【题型】解答题　【知识点】解析几何　【难度】medium
已知 \(F\) 是椭圆 \(E:\dfrac{x^2}{a^2} + \dfrac{y^2}{b^2} = 1(a > b > 0)\) 的右焦点，椭圆离心率 \(e = \dfrac{1}{2}\)，且椭圆上任意一点与点 \(F\) 距离的最大值为 3。

(1) 求椭圆 \(E\) 的方程；

(2) 点 \(M(x_1,y_1)(x_1 > 0,y_1 > 0)\) 在椭圆 \(E\) 上，椭圆在点 \(M\) 处的切线 \(l:\dfrac{xx_1}{4} + \dfrac{yy_1}{3} = 1\) 交 \(x\) 轴于点 \(P\)。

\(^{\textcircled{1}}\) 求 \(|FP| - 4|FM|\) 的最小值；

\(^{\textcircled{2}}\) 设 \(A_1,A_2\) 分别为椭圆 \(E\) 的左、右顶点，不垂直 \(x\) 轴的直线 \(MF\) 交椭圆于另一点 \(N\)，直线 \(NA_1\) 与直线 \(MA_2\) 交于点 \(Q\)，问直线 \(MN\) 与直线 \(PQ\) 的交点 \(R\) 是否在一条定直线上？若是，求出该直线方程；若不是，请说明理由。
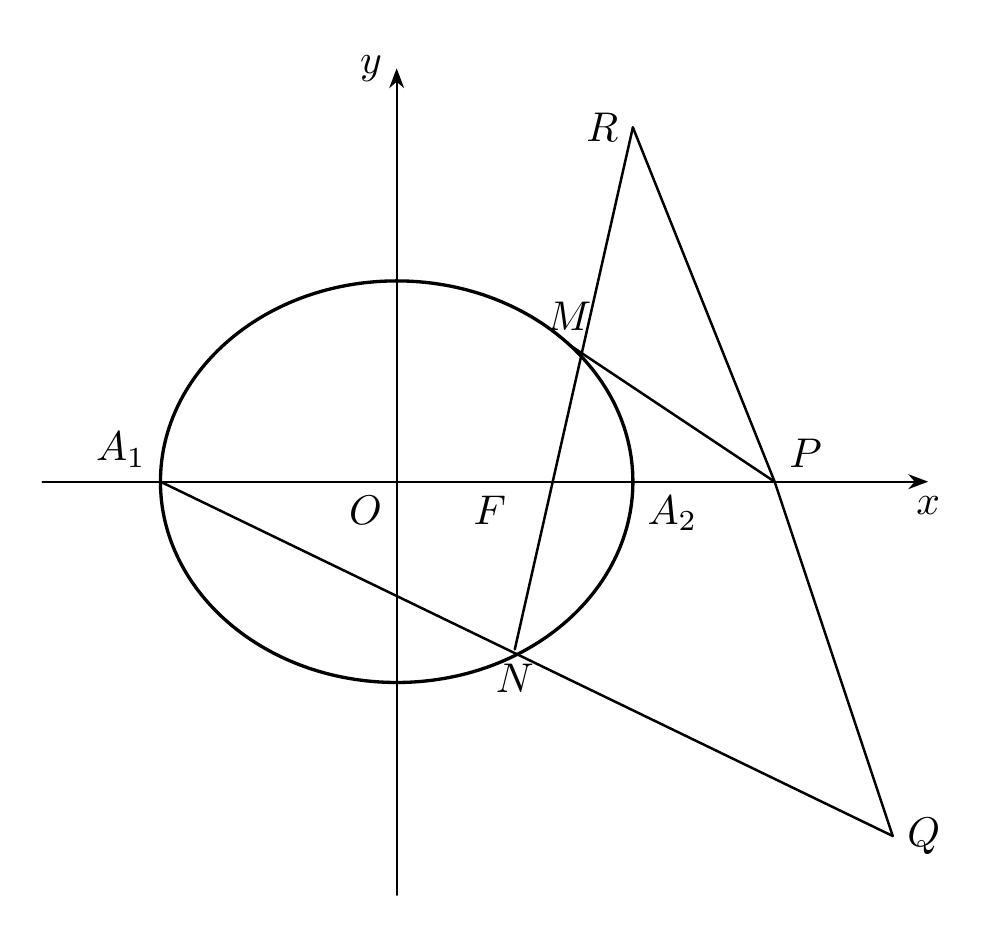
【解答】
【详解】（1）由已知
\[
\begin{cases}
\dfrac{c}{a} = \dfrac{1}{2} \\
a + c = 3
\end{cases}
\]
解得
\[
\begin{cases}
a = 2 \\
c = 1
\end{cases}
\]
所以 \(b^2 = a^2 - c^2 = 3\)，所以椭圆方程为 \(\dfrac{x^2}{4} + \dfrac{y^2}{3} = 1\)。

---

（2）\(^{\textcircled{1}}\) 因为切线 \(l:\dfrac{xx_1}{4} + \dfrac{yy_1}{3} = 1\) 交 \(x\) 轴于点 \(P\)，所以 \(P\left(\dfrac{4}{x_1},0\right)\)，\(|FP| = \dfrac{4}{x_1} - 1\)。

因为点 \(M(x_1,y_1)(x_1 > 0,y_1 > 0)\) 在椭圆 \(E\) 上，所以 \(\dfrac{x_1^2}{4} + \dfrac{y_1^2}{3} = 1\)，即 \(y_1^2 = 3 - \dfrac{3}{4}x_1^2\)。

又
\[
|FM| = \sqrt{(x_1 - 1)^2 + y_1^2} = \sqrt{x_1^2 - 2x_1 + 1 + 3 - \dfrac{3}{4}x_1^2} = \sqrt{\left(\dfrac{1}{2}x_1 - 2\right)^2} = \left|\dfrac{1}{2}x_1 - 2\right|,
\]
因为 \(|FP| = \dfrac{4}{x_1} - 1 > 0\)，所以 \(0 < x_1 < 4\)，所以 \(\dfrac{1}{2}x_1 - 2 < 0\)，

所以 \(|FM| = 2 - \dfrac{1}{2}x_1\)，

所以
\[
|FP| - 4|FM| = \dfrac{4}{x_1} - 1 - 4\left(2 - \dfrac{1}{2}x_1\right) = \dfrac{4}{x_1} + 2x_1 - 9 \ge 2\sqrt{\dfrac{4}{x_1} \times 2x_1} - 9 = 4\sqrt{2} - 9,
\]
当且仅当 \(\dfrac{4}{x_1} = 2x_1\)，即 \(x_1 = \sqrt{2}\) 时等号成立，所以 \(|FP| - 4|FM|\) 的最小值为 \(4\sqrt{2} - 9\)。

\(^{\textcircled{2}}\) 由已知设直线 \(MN:\ x = my + 1(m \neq 0)\)，\(N(x_2,y_2)\)，

由
\[
\begin{cases}
\dfrac{x^2}{4} + \dfrac{y^2}{3} = 1 \\
x = my + 1
\end{cases}
\]
消元得 \((3m^2 + 4)y^2 + 6my - 9 = 0\)，

则 \(y_1 + y_2 = \dfrac{-6m}{3m^2 + 4}\)，\(y_1y_2 = \dfrac{-9}{3m^2 + 4}\)，

所以 \(my_1y_2 = \dfrac{3}{2}(y_1 + y_2)\)。

因为 \(A_1(-2,0)\)，\(N(x_2,y_2)\)，所以 \(l_{A_1N}:y = \dfrac{y_2}{x_2 + 2}(x + 2)\)，

因为 \(A_2(2,0)\)，\(M(x_1,y_1)\)，所以 \(l_{A_2M}:y = \dfrac{y_1}{x_1 - 2}(x - 2)\)，

所以
\[
\begin{aligned}
x_Q &= \dfrac{2y_2(x_1 - 2) + 2y_1(x_2 + 2)}{y_1(x_2 + 2) - y_2(x_1 - 2)} = \dfrac{4my_1y_2 - 2y_2 + 6y_1}{3y_1 + y_2} \\
&= \dfrac{6y_1 + 6y_2 - 2y_2 + 6y_1}{3y_1 + y_2} = \dfrac{12y_1 + 4y_2}{3y_1 + y_2} = 4,
\end{aligned}
\]
即点 \(Q\left(4,\dfrac{2y_1}{x_1 - 2}\right)\)，所以直线 \(PQ\) 的方程为
\[
y = \dfrac{x_1y_1}{2(x_1 - 2)(x_1 - 1)}\left(x - \dfrac{4}{x_1}\right),
\]
与直线 \(MN\) 联立，得
\[
x = \dfrac{mx_1y_1}{2(x_1 - 2)(x_1 - 1)}\left(x - \dfrac{4}{x_1}\right) + 1,
\]
因为 \(x_1 = my_1 + 1\)，所以 \(y_1 = \dfrac{x_1 - 1}{m}\)，代入上式可得
\[
x = \dfrac{mx_1 \cdot \dfrac{x_1 - 1}{m}}{2(x_1 - 2)(x_1 - 1)}\left(x - \dfrac{4}{x_1}\right) + 1 = \dfrac{x_1}{2(x_1 - 2)}\left(x - \dfrac{4}{x_1}\right) + 1 = \dfrac{x_1}{2(x_1 - 2)}x - \dfrac{2}{x_1 - 2} + 1,
\]
即
\[
\left[\dfrac{x_1}{2(x_1 - 2)} - 1\right]x = \dfrac{2}{x_1 - 2} - 1 = \dfrac{4 - x_1}{x_1 - 2},
\]
解得 \(x = 2\)，

即点 \(R\) 在直线 \(x = 2\) 上。